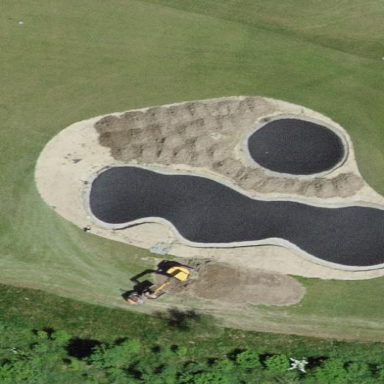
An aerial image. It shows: Golf bunker filled with natural sand.